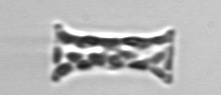
Label: Eucampia